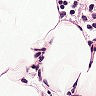
Metastatic tissue present: no